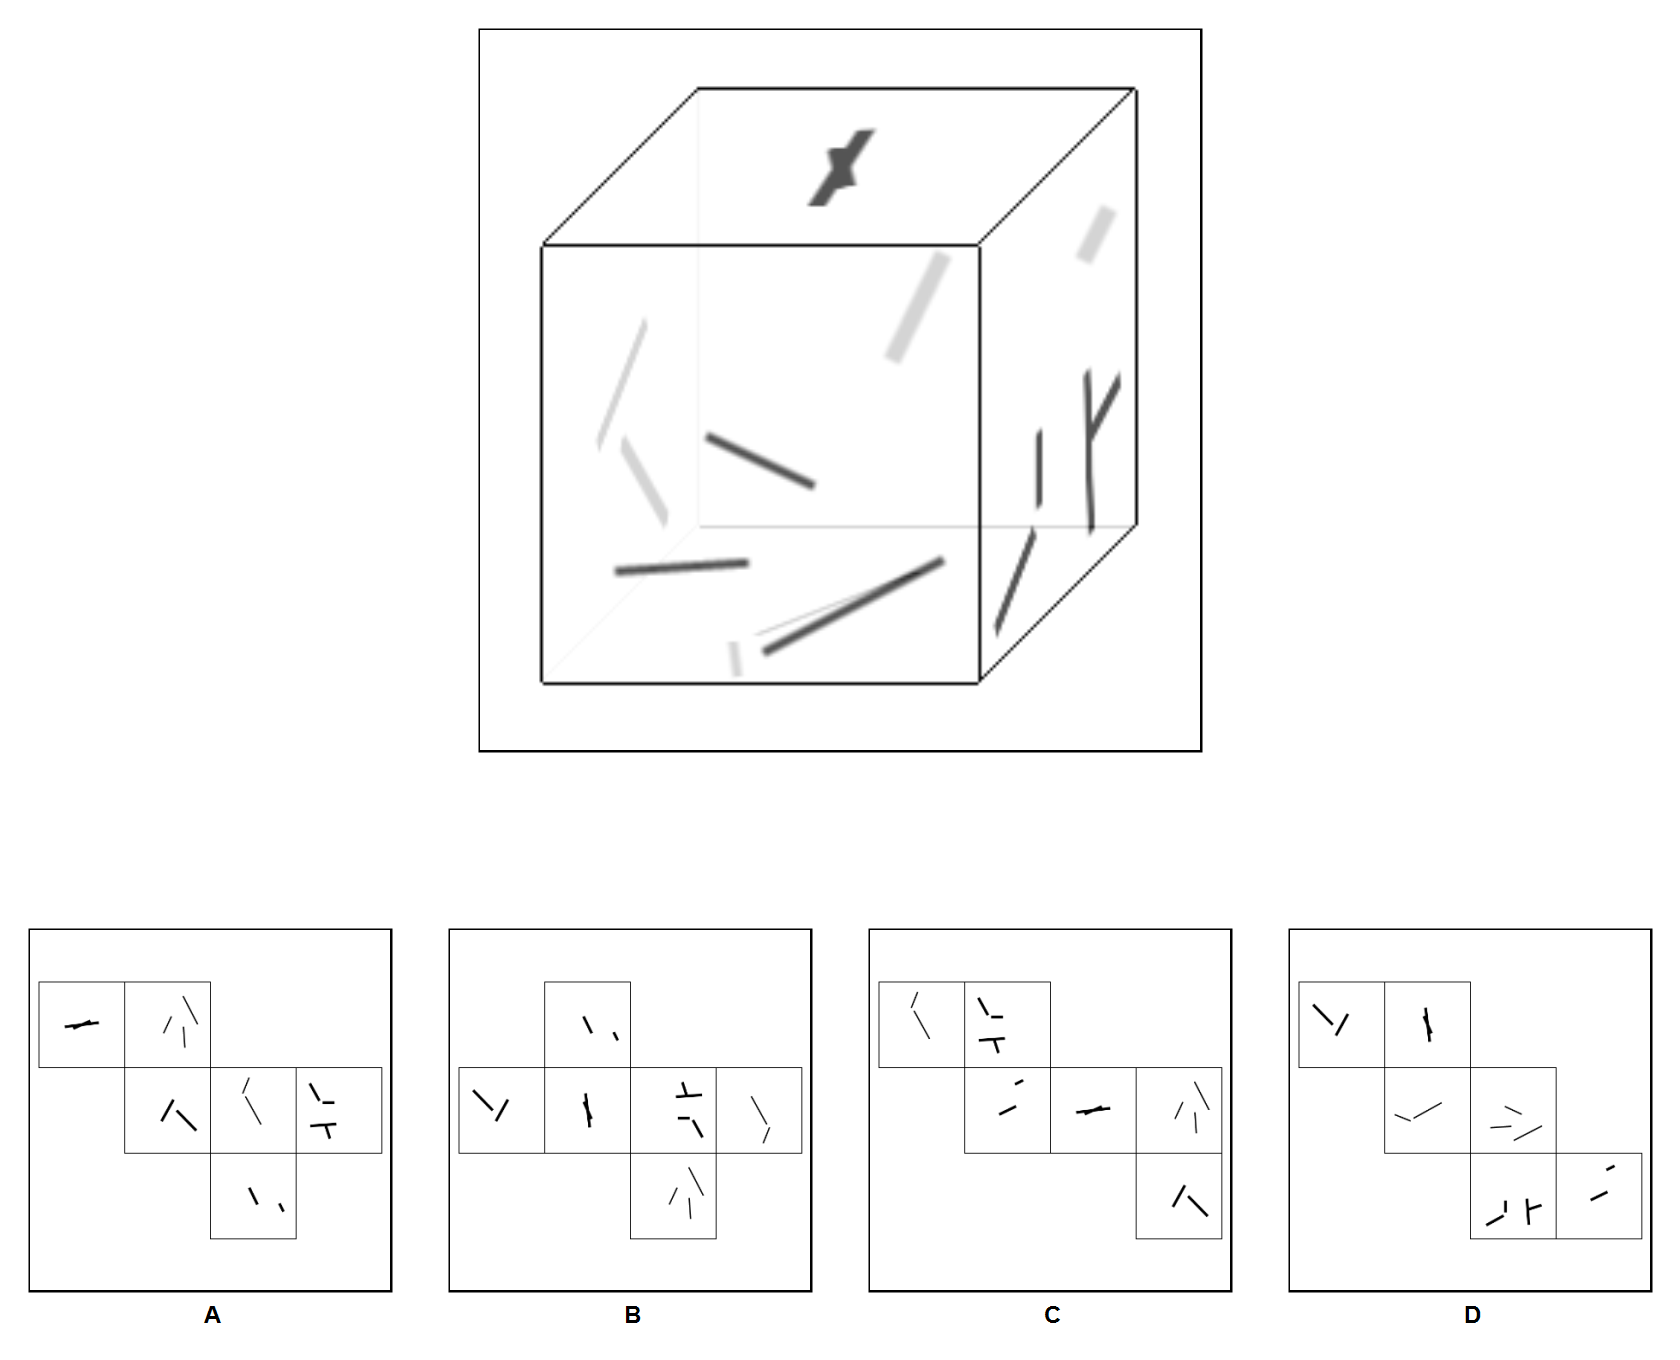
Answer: D